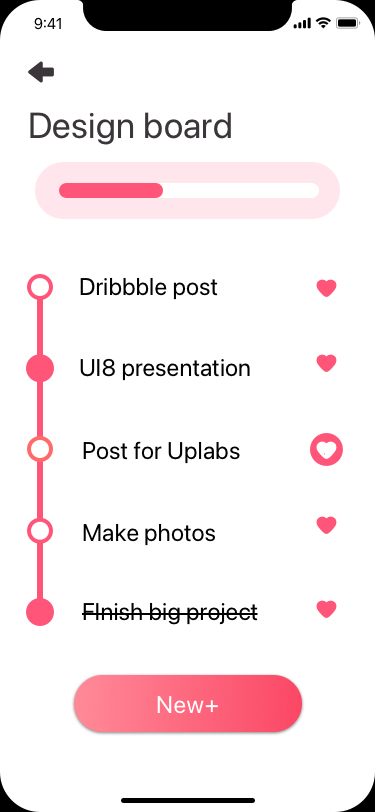
Text in this UI design:
Dribbble post
UI8 presentation
Post for Uplabs
Make photos
FInish big project
Design board